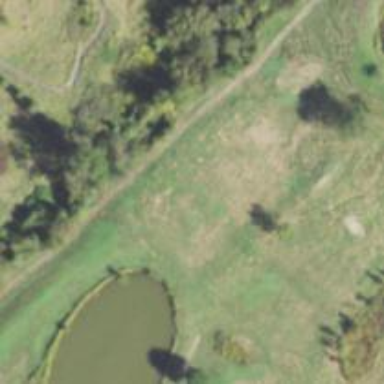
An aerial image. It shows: Golf hole.